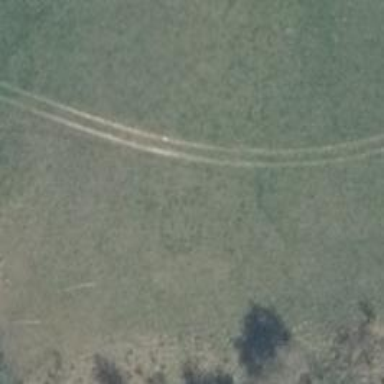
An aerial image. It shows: Track with very rough surface.